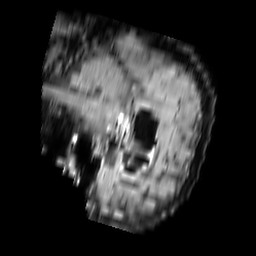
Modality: FLAIR
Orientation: sagittal
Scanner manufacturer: philips
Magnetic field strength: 3 T
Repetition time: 11 s
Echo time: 0.12 s